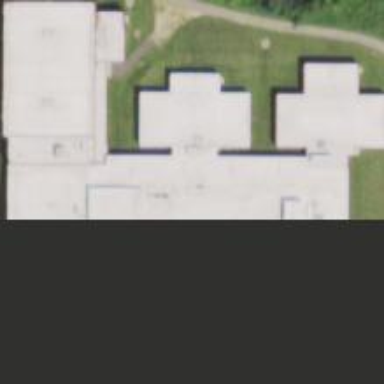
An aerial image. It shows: School building.